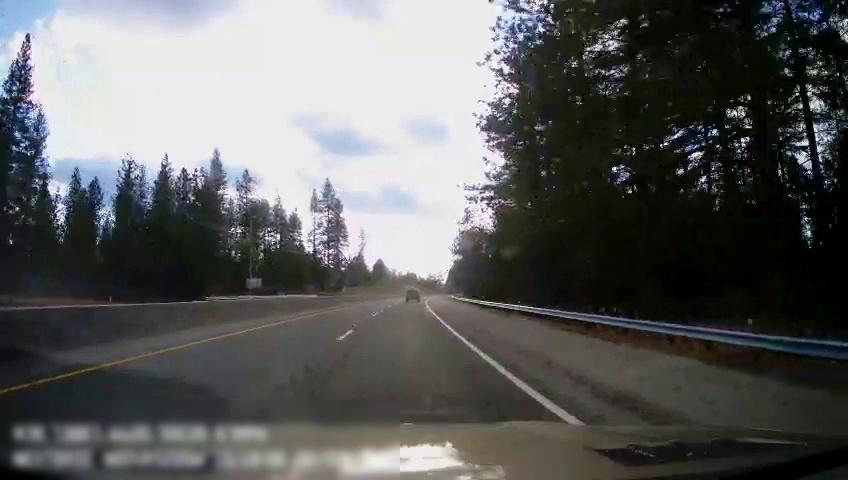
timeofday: Day
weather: Cloudy
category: Drivable Space
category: Vehicles | SUV
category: Lanes | Alternate Lane
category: Lanes | Current Lane
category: Lanes | Alternate Lane